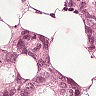
Metastatic tissue present: yes